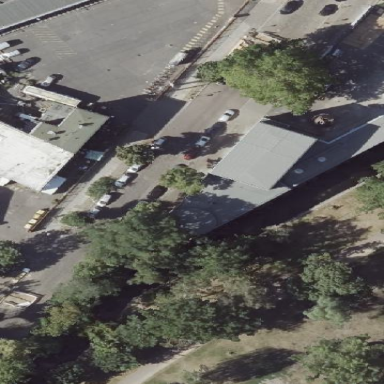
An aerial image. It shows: Industrial building with flat roof.